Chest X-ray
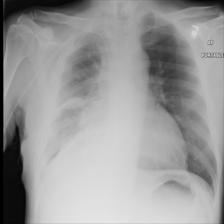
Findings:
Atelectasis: negative
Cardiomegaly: negative
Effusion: negative
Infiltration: negative
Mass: negative
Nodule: negative
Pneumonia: negative
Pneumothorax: negative
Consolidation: negative
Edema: negative
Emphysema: negative
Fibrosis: negative
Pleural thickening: negative
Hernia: negative